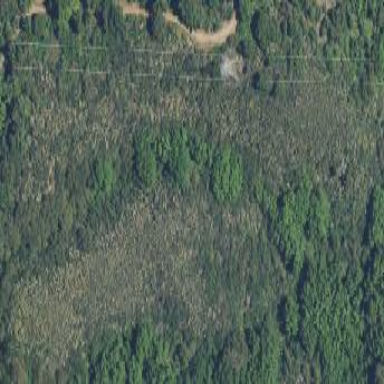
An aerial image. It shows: Patch of scrub vegetation.